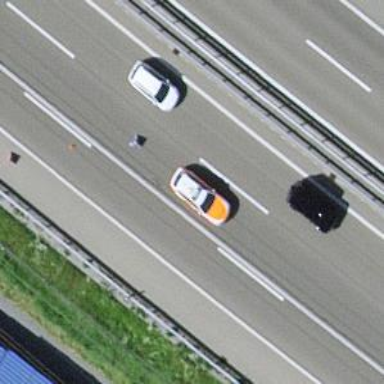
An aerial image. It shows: Asphalt motorway.